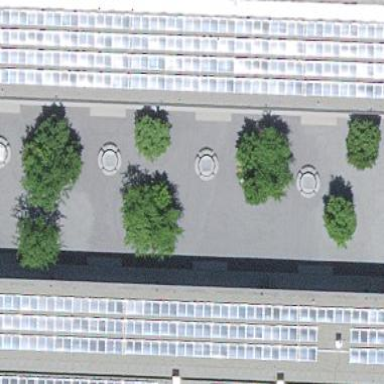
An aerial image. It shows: Courtyard that is man-made.